Question: Using <URL>, it generates model classes with the following imports:
'''
using System.Data.Entity.Infrastructure;
'''
Currently, I have the following :
- - - - - - - -
And in the dialog I have the following:

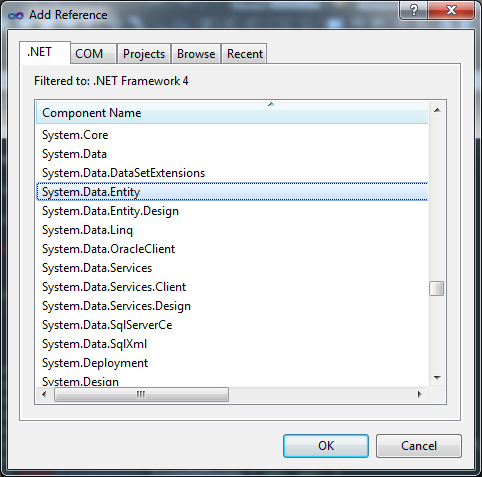
Answer: Don't add EF lib via "Add reference" dialog (it's old version)
You need to add NuGet package "EntityFramework" of latest version.